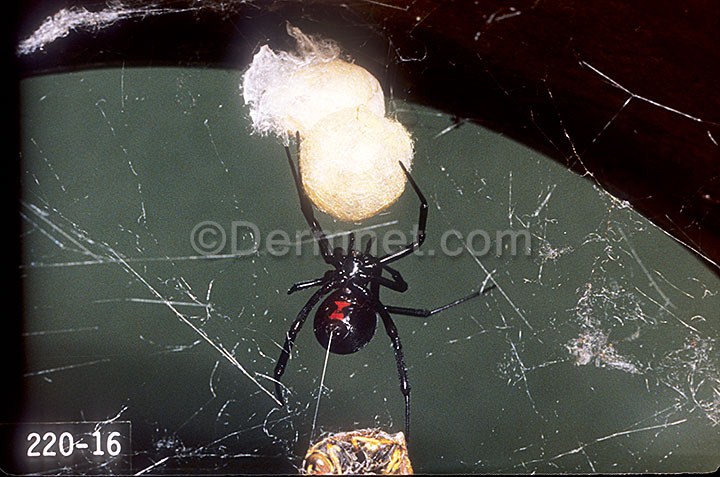
Disease: Scabies Lyme Disease and other Infestations and Bites